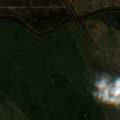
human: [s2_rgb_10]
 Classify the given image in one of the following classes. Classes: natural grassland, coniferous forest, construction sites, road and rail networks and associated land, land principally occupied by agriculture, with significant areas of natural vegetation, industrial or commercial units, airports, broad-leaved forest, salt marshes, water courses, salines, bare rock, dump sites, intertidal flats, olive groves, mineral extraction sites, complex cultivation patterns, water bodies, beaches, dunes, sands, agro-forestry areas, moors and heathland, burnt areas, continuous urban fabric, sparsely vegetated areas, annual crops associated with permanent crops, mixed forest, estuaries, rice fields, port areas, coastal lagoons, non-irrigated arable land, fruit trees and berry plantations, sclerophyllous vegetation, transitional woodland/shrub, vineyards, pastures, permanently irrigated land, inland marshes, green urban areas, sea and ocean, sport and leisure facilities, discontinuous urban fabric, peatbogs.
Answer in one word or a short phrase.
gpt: non-irrigated arable land, olive groves, pastures, transitional woodland/shrub